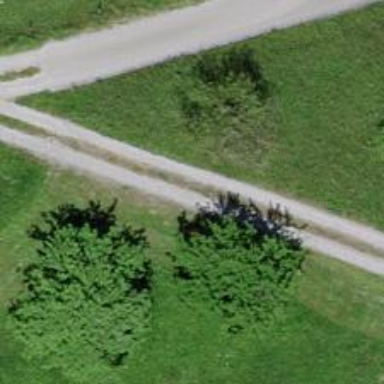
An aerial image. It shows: Grass track road with tracktype of grade1.